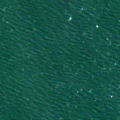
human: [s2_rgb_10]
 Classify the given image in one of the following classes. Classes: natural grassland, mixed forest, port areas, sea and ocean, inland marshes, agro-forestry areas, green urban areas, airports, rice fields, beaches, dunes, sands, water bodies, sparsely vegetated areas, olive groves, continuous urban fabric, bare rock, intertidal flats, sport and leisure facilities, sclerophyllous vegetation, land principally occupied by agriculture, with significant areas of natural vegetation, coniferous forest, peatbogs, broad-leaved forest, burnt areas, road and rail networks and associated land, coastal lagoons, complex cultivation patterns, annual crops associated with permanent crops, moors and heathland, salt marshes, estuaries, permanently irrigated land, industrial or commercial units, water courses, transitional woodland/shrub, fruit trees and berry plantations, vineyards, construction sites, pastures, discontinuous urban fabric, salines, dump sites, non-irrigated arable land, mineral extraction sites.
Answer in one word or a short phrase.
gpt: sea and ocean